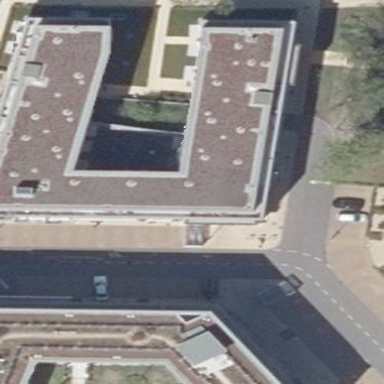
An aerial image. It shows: Flat-roofed apartment building with grass-covered roof.